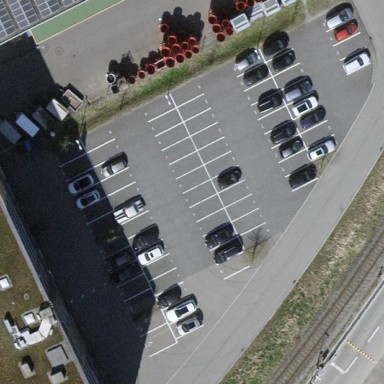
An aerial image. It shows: Parking area with asphalt surface.